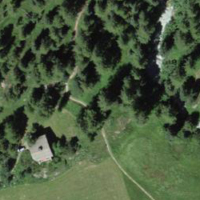
EUNIS habitat code: 43
Species observed at this site:
Eryngium alpinum